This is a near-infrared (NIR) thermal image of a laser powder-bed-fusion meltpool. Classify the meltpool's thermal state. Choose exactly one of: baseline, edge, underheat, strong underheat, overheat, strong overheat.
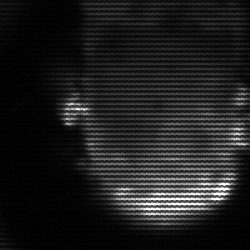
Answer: baseline